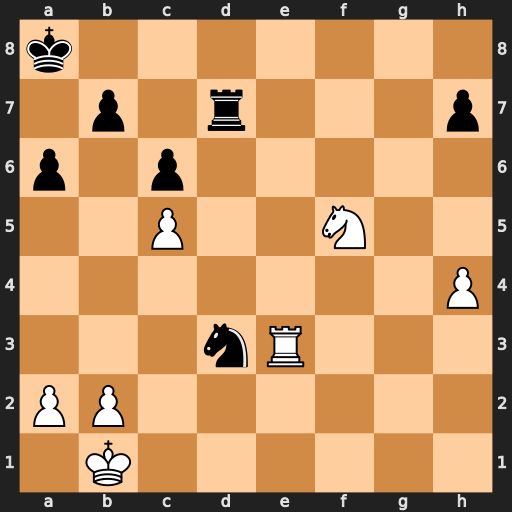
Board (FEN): k7/1p1r3p/p1p5/2P2N2/7P/3nR3/PP6/1K6
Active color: w
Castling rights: -
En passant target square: -
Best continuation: Nd6 b6 Rxd3